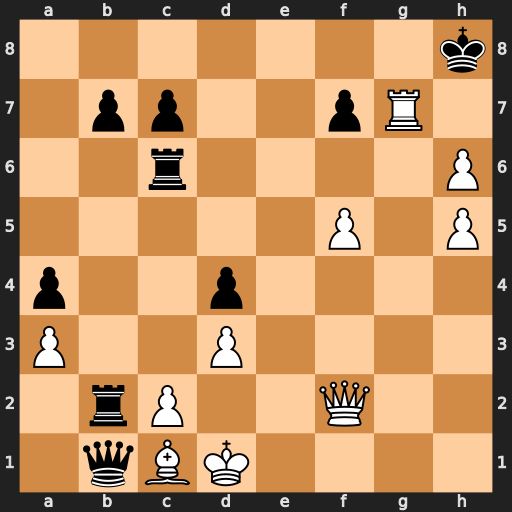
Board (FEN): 7k/1pp2pR1/2r4P/5P1P/p2p4/P2P4/1rP2Q2/1qBK4
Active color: w
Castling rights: -
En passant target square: -
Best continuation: Rg2 Qxc2+ Qxc2 Rbxc2 Rxc2 Rxc2 Kxc2